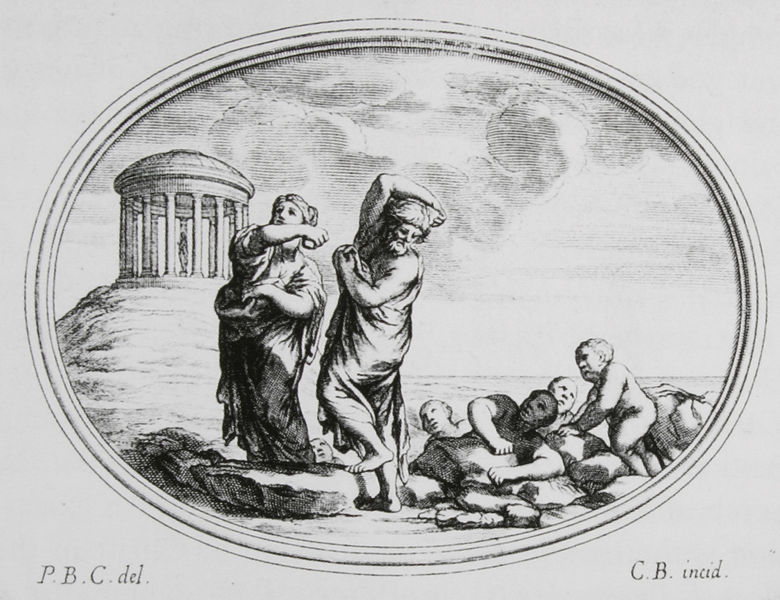
Titel: Deucalion und Pyrrha
Künstler: Cornelis Bloemaert
Standort: viele Standorte
Institution: Seriendruck
Schlagwörter: berg, dunkel, felsen, fuß, gott, gruppe, hand, himmel, körper, mann, meer, nackt, schatten, umhang, wasser, weiß, wolken, landschaft, menschen, see, ufer, bewegung, frau, frisur, grau, haar, hell, hintergrund, kleid, kleider, licht, mund, männer, nase, pfeiler, schwarz, skizze, stirn, säule, säulen, zeichnung, blick, dach, wolke, menge, alt, bart, gesichter, arm, arme, augen, blicke, gesicht, kleidung, mensch, rahmen, sockel, stehen, stein, steine, vollbart, hände, signatur, hügel, sonne, auge, figur, gewand, haare, stehend, stoff, stoffe, gewänder, kind, paar, personen, blatt, person, tanzen, kinn, lippen, anhöhe, kinder, kreis, oval, rund, turm, engel, putto, skulptur, statue, beine, bein, füße, bilderrahmen, papier, liegen, haltung, knaben, berge, fels, grafik, schattierung, schattierungen, hüge, figuren, kuppel, angst, nasen, muskeln, kontrapost, plinthe, wange, liegend, flucht, barfuss, alter, antike, greis, knabe, burg, medaillon, haufen, himmeö, druck, schwarz-weiß, initialen, radierung, stich, faust, furcht, holzdruck, allegorie, mythologie, göttin, statuette, stift, amulett, antik, götter, leid, schmerz, olymp, toga, mythos, kapelle, griechenland, tempel, heiligtum, monopteros, pavillon, rundtempel, tholos, basis, gottheit, kupferstich, tunika, zorn, laube, greise, schutz, rondell, basen, signaturen, gartenlaube, passepartout, schützen, ovid, aufblicken, monopterus, werfen, metamorphosen, c.b., del, incid, kupferstik, p.b.c., p.b.v. del, pbc, shmerz, zorn gottes